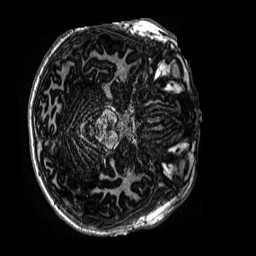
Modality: MP2RAGE
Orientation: axial
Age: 12
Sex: male
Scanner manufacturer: siemens
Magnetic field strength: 3 T
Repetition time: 4 s
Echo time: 0.00299 s